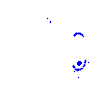
Particle: electron